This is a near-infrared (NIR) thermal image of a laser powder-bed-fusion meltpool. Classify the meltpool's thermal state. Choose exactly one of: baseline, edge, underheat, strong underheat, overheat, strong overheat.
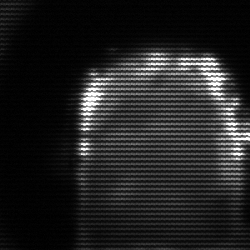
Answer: baseline